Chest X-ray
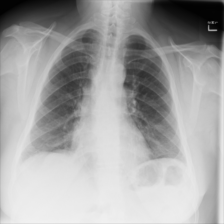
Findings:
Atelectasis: negative
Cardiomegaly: negative
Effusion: negative
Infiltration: negative
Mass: negative
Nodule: negative
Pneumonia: negative
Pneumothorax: negative
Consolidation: negative
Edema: negative
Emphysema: negative
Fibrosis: negative
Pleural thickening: negative
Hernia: negative